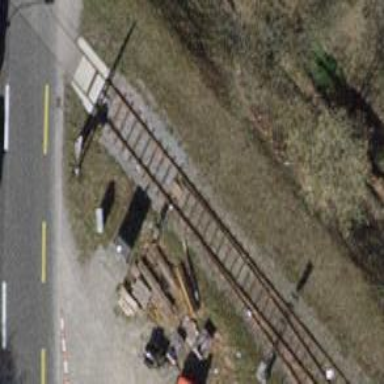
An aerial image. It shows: Single-track spur railway line.